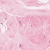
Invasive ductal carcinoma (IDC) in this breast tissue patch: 0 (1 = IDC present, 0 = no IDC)